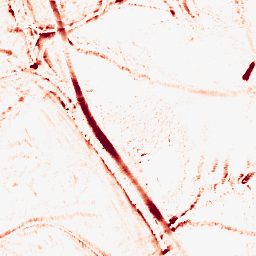
Category: morphological
Decomposition family: morphological_ellipse
Decomposition parameters: operation: opening
width: 10
height: 10
Upsampling method: sinc_hamming
Upsampling parameters: scale: 8
kernel_size: 16
Upsampling scale: 8